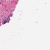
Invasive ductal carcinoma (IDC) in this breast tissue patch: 0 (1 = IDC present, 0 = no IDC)